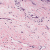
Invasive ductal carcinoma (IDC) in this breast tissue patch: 0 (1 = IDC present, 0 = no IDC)